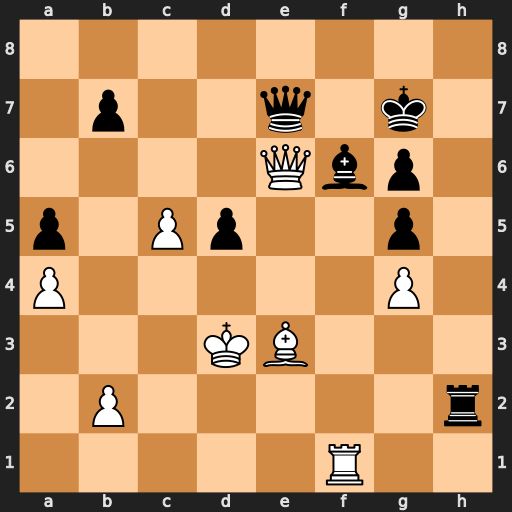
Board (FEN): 8/1p2q1k1/4Qbp1/p1Pp2p1/P5P1/3KB3/1P5r/5R2
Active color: w
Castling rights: -
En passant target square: -
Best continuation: Qxe7+ Bxe7 Bd4+ Kg8 Be5 Rh3+ Kd4